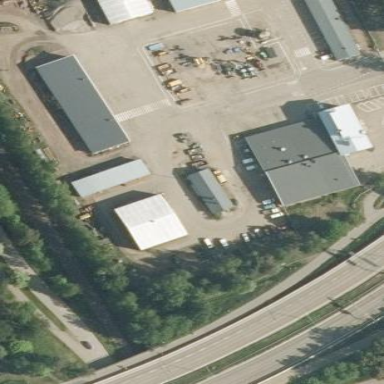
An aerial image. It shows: Industrial area.